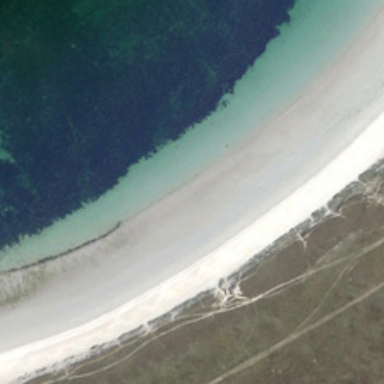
Yellow beach are near green ocean .